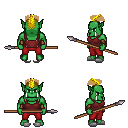
a pixel art fantasy rpg character, male body template, orc, green skin, maroon pirate shirt, red pants, blonde short mohawk hairstyle, leather bracers, white slippers, spear, four views (front, back, left, right), 2x2 character sprite sheet, small pixel art, hard edges, no anti-aliasing